Field crop: maize
Growth stage: 2
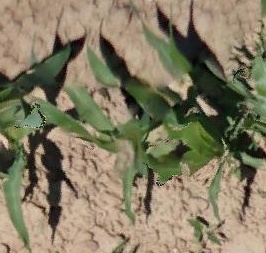
Species: maize